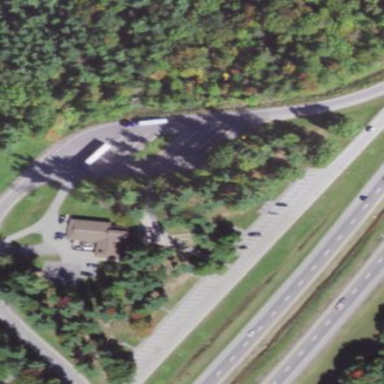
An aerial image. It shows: Rest area along the road.